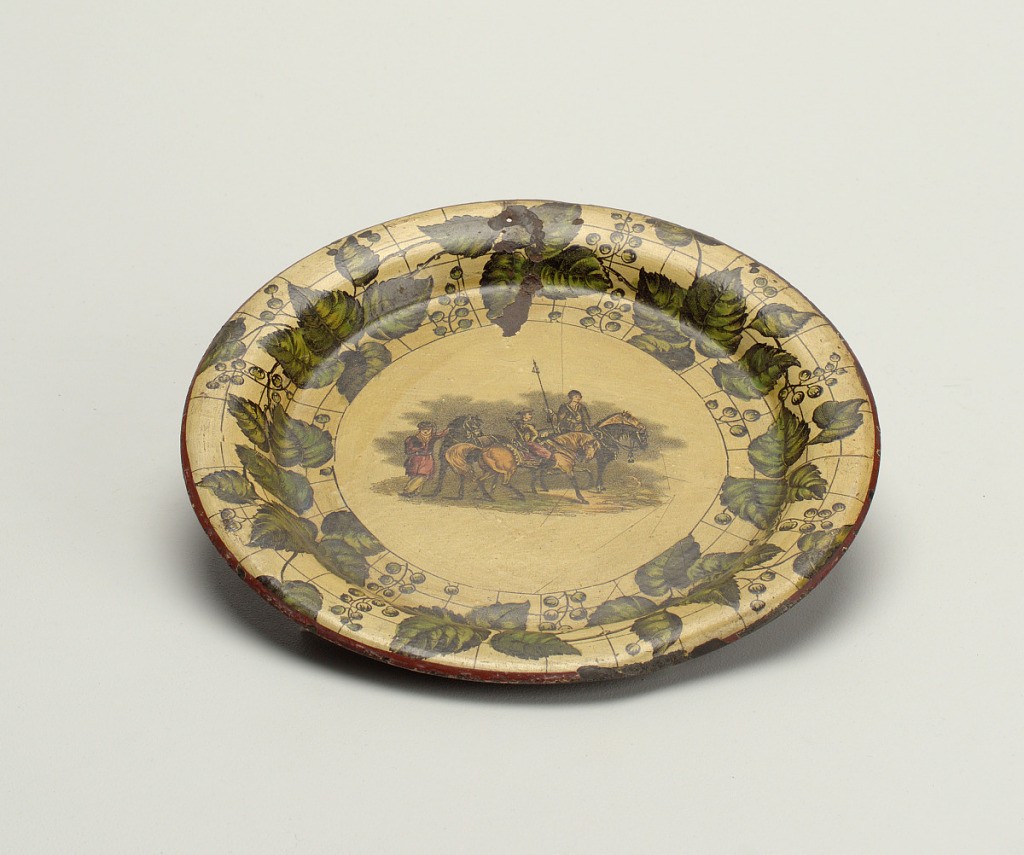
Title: Plate
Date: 1865
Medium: Enameled tôle
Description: Flat center, convex marly. Neutral yellow field, with deep border of transfer-printed currant vine on trellis, and center medallion, also transfer-printed, of horses and riders.